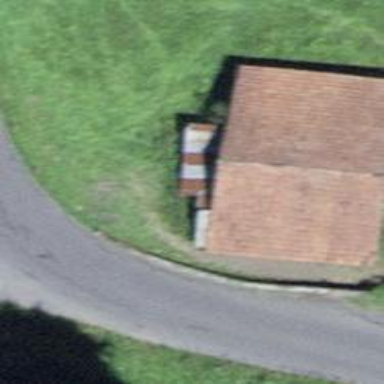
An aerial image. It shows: Barn.